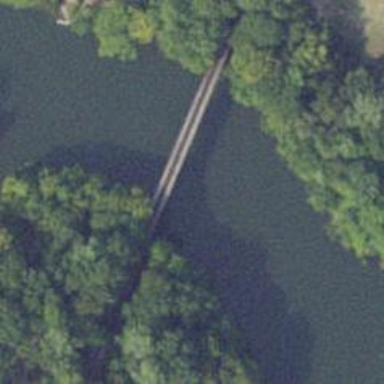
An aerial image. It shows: Bridge for narrow gauge railway.